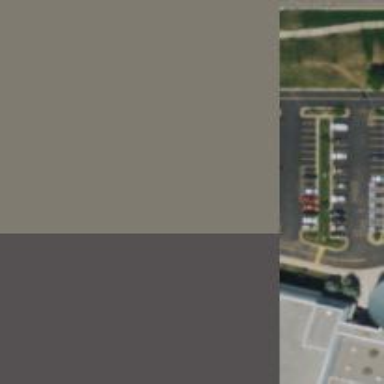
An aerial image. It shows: Parking space is available.